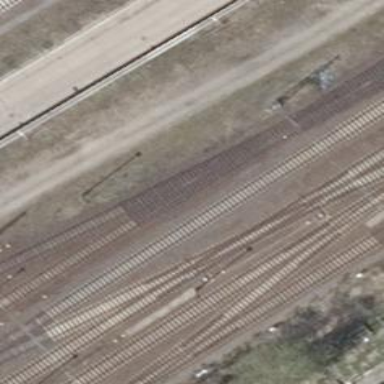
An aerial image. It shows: Railway switch.